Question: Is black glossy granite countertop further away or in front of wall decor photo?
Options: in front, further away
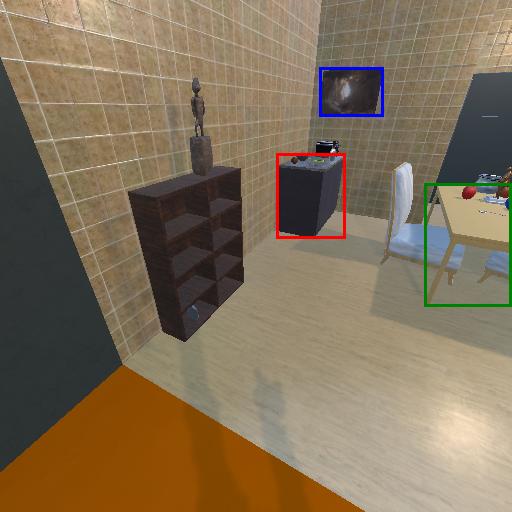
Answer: in front